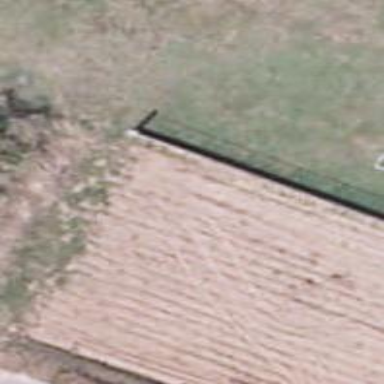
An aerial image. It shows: Fence.